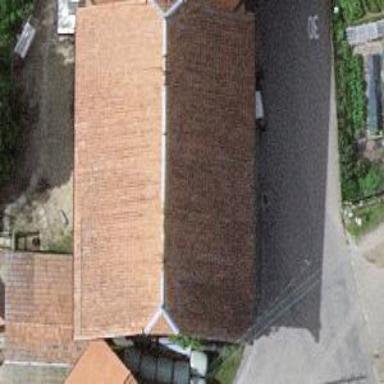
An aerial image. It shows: Barn.